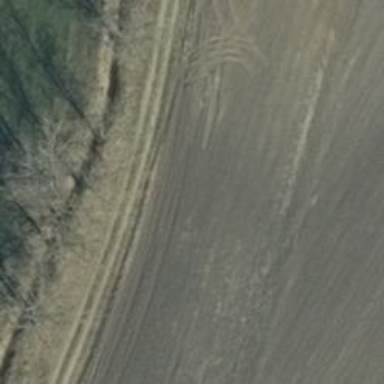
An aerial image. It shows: Gravel track with grade4 tracktype.